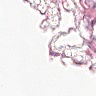
Metastatic tissue present: no